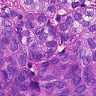
Metastatic tissue present: yes